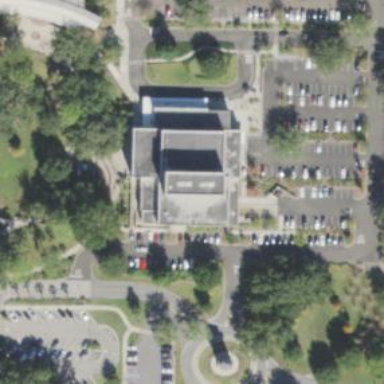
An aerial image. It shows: There is theatre building.